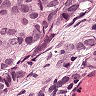
Metastatic tissue present: yes